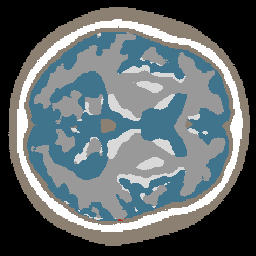
Label: lesion